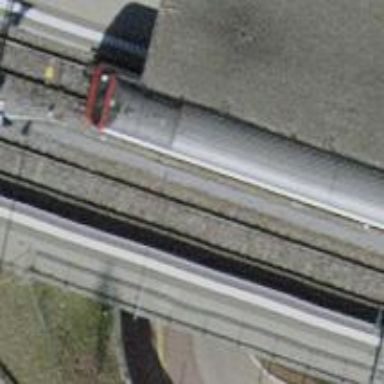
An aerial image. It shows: Footway with asphalt surface passing through tunnel.